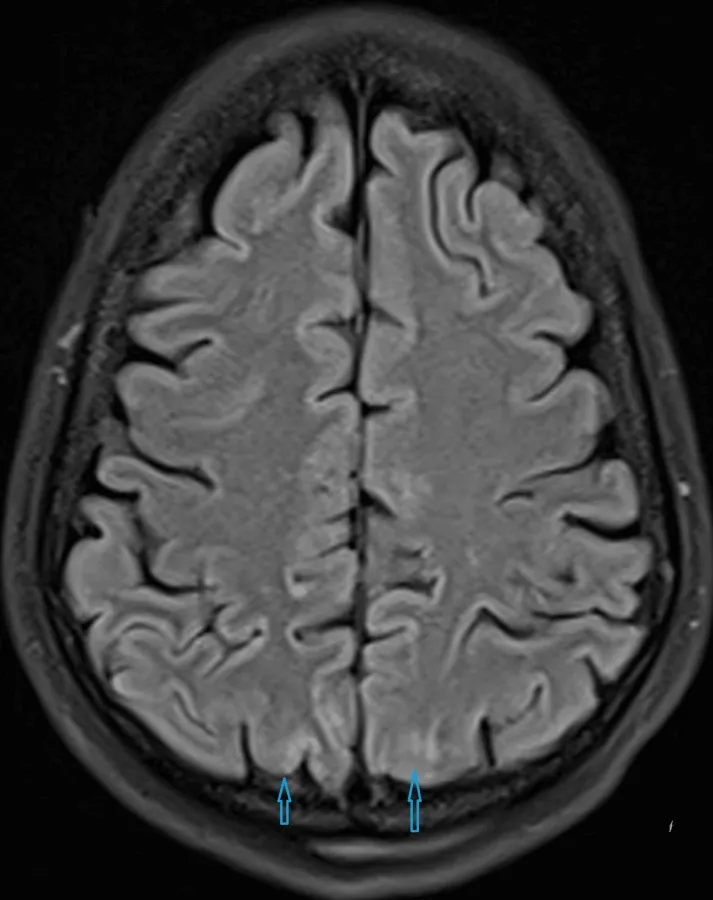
Magnetic resonance imaging (MRI) brain. Subtle hyperintensity in bilateral parieto-occipital lobes in cortical and subcortical areas and bilateral cerebral hemispheres indicating posterior reversible encephalopathy syndrome (PRES).
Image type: radiology (mri)